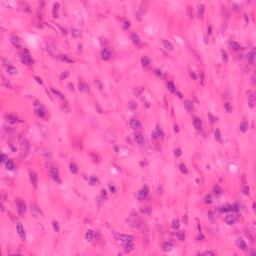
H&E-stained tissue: Colon